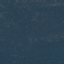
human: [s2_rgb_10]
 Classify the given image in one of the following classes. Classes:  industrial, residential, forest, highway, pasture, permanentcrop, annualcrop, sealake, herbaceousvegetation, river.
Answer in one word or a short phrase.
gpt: Forest